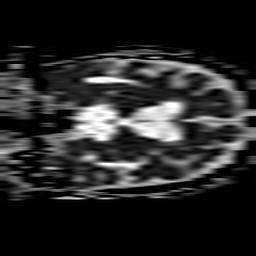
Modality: ADC
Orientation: coronal
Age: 83
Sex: male
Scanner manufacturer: philips
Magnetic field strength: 3 T
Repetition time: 3.082 s
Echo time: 0.076 s